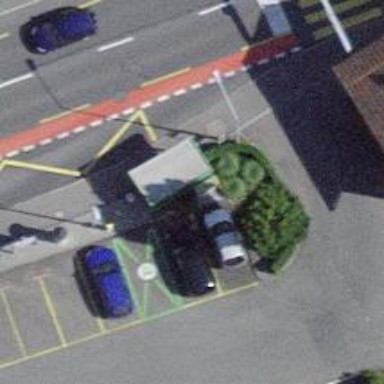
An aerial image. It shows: Asphalt platform for public transport.